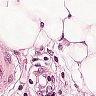
Metastatic tissue present: yes